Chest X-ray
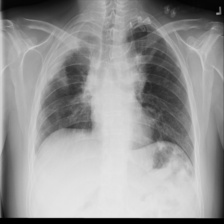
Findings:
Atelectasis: negative
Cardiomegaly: negative
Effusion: negative
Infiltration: negative
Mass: positive
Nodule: positive
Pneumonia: negative
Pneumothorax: negative
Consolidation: negative
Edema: negative
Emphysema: negative
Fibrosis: positive
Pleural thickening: negative
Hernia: negative